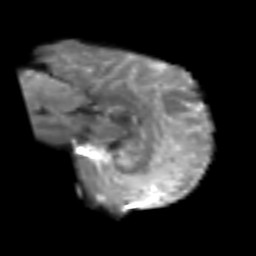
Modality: T2w
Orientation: sagittal
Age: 71
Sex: male
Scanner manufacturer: siemens
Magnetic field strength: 3 T
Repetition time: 6.1 s
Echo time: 0.101 s